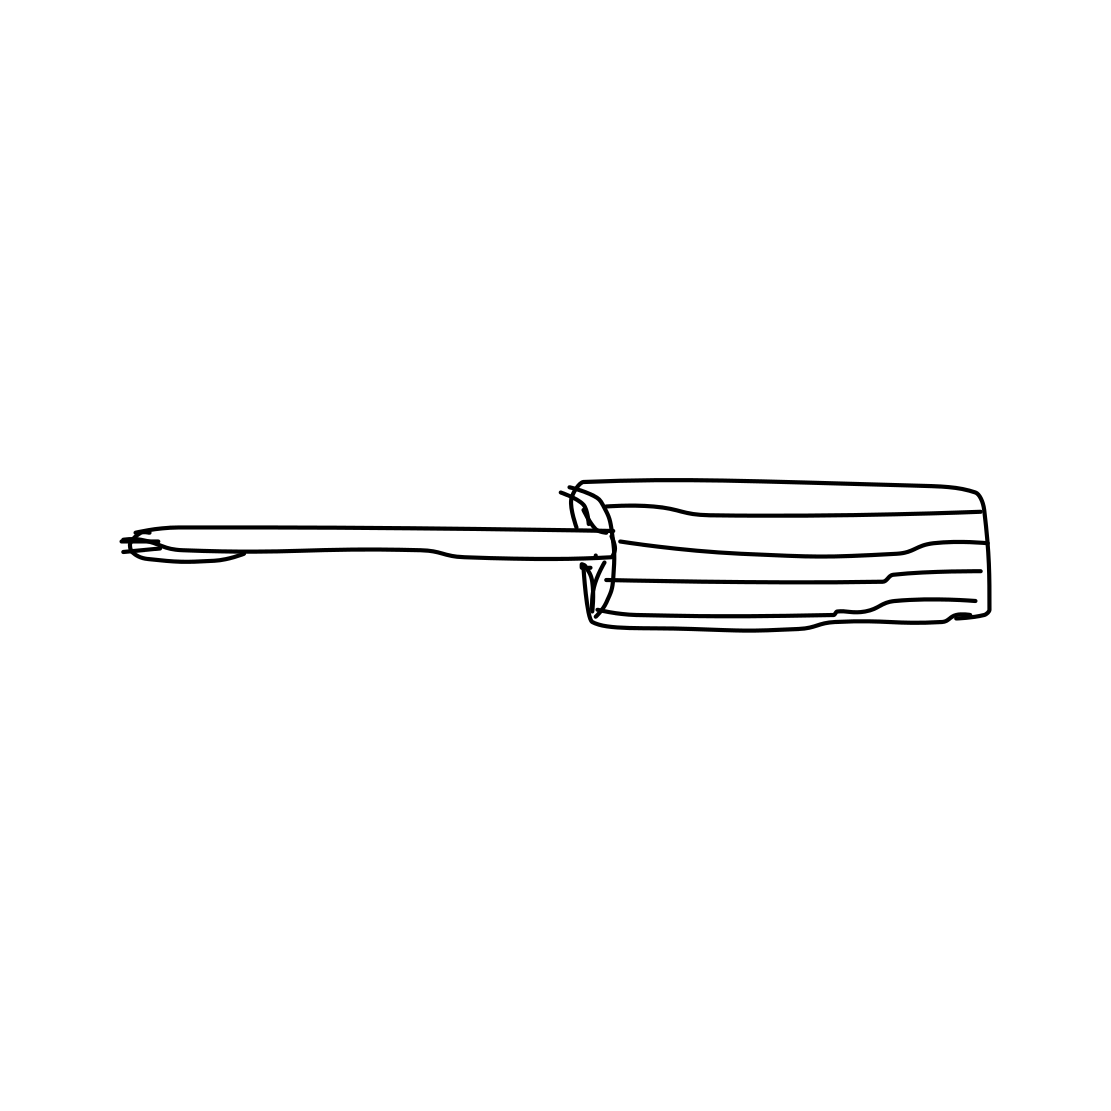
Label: screwdriver